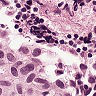
Metastatic tissue present: yes